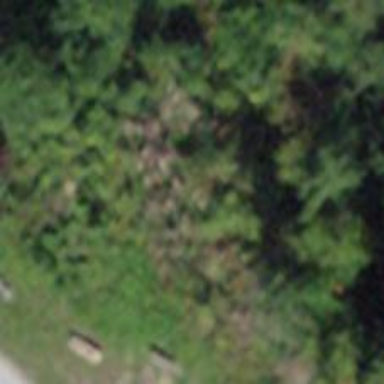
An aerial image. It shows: Brown bench.